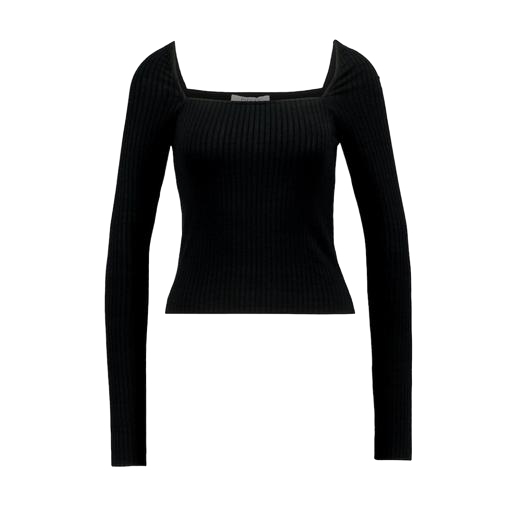
black henley long-sleeved ribbed-jersey top, long-sleeve top, black long-sleeve crop top, white background